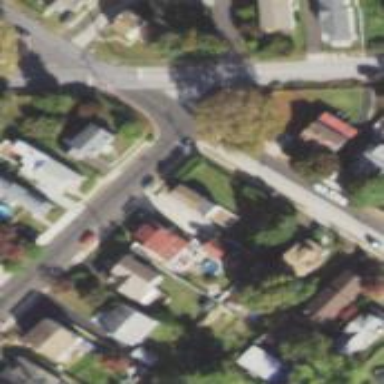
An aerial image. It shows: Unmarked crossing on footway.